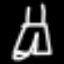
Label: pants